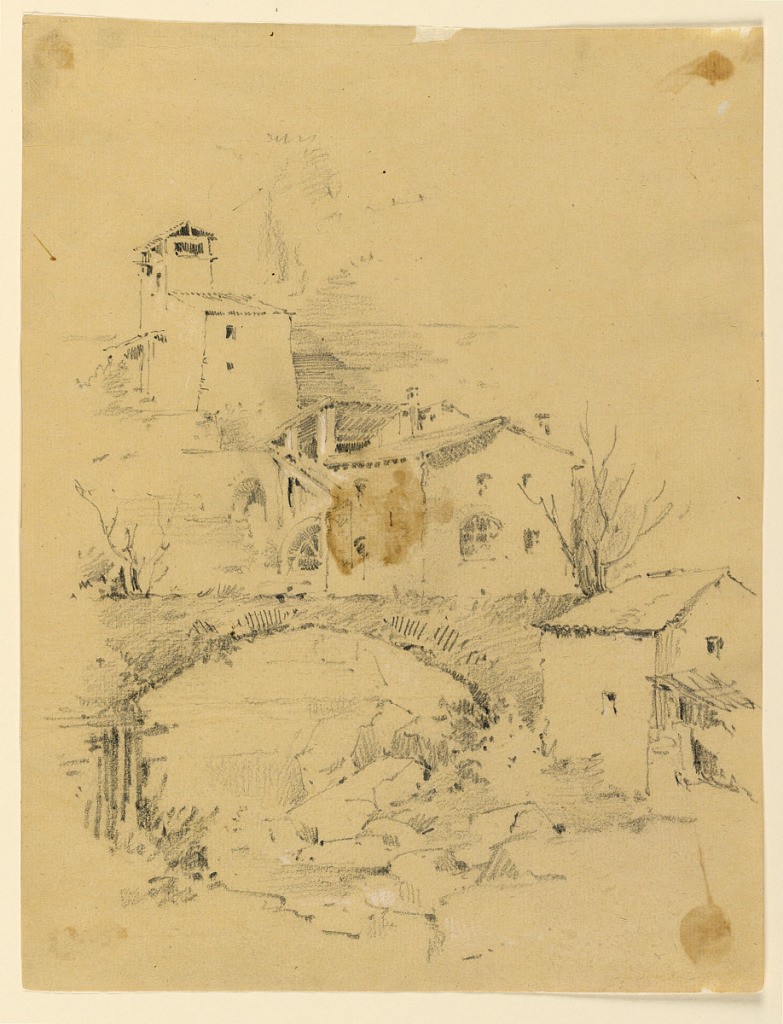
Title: Mill Over a Stream
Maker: Arnold William Brunner, American, 1857–1925
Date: ca. 1891
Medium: Graphite and white heightening on cream paper
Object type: Drawing
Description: Stream running over rocks under an arched bridge. Buildings, right and beyond. Trees without leaves.